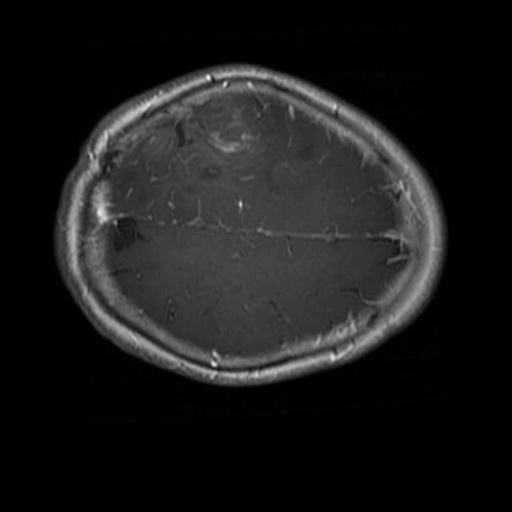
Label: brain_glioma